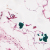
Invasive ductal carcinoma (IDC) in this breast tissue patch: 0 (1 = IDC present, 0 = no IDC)